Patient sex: F
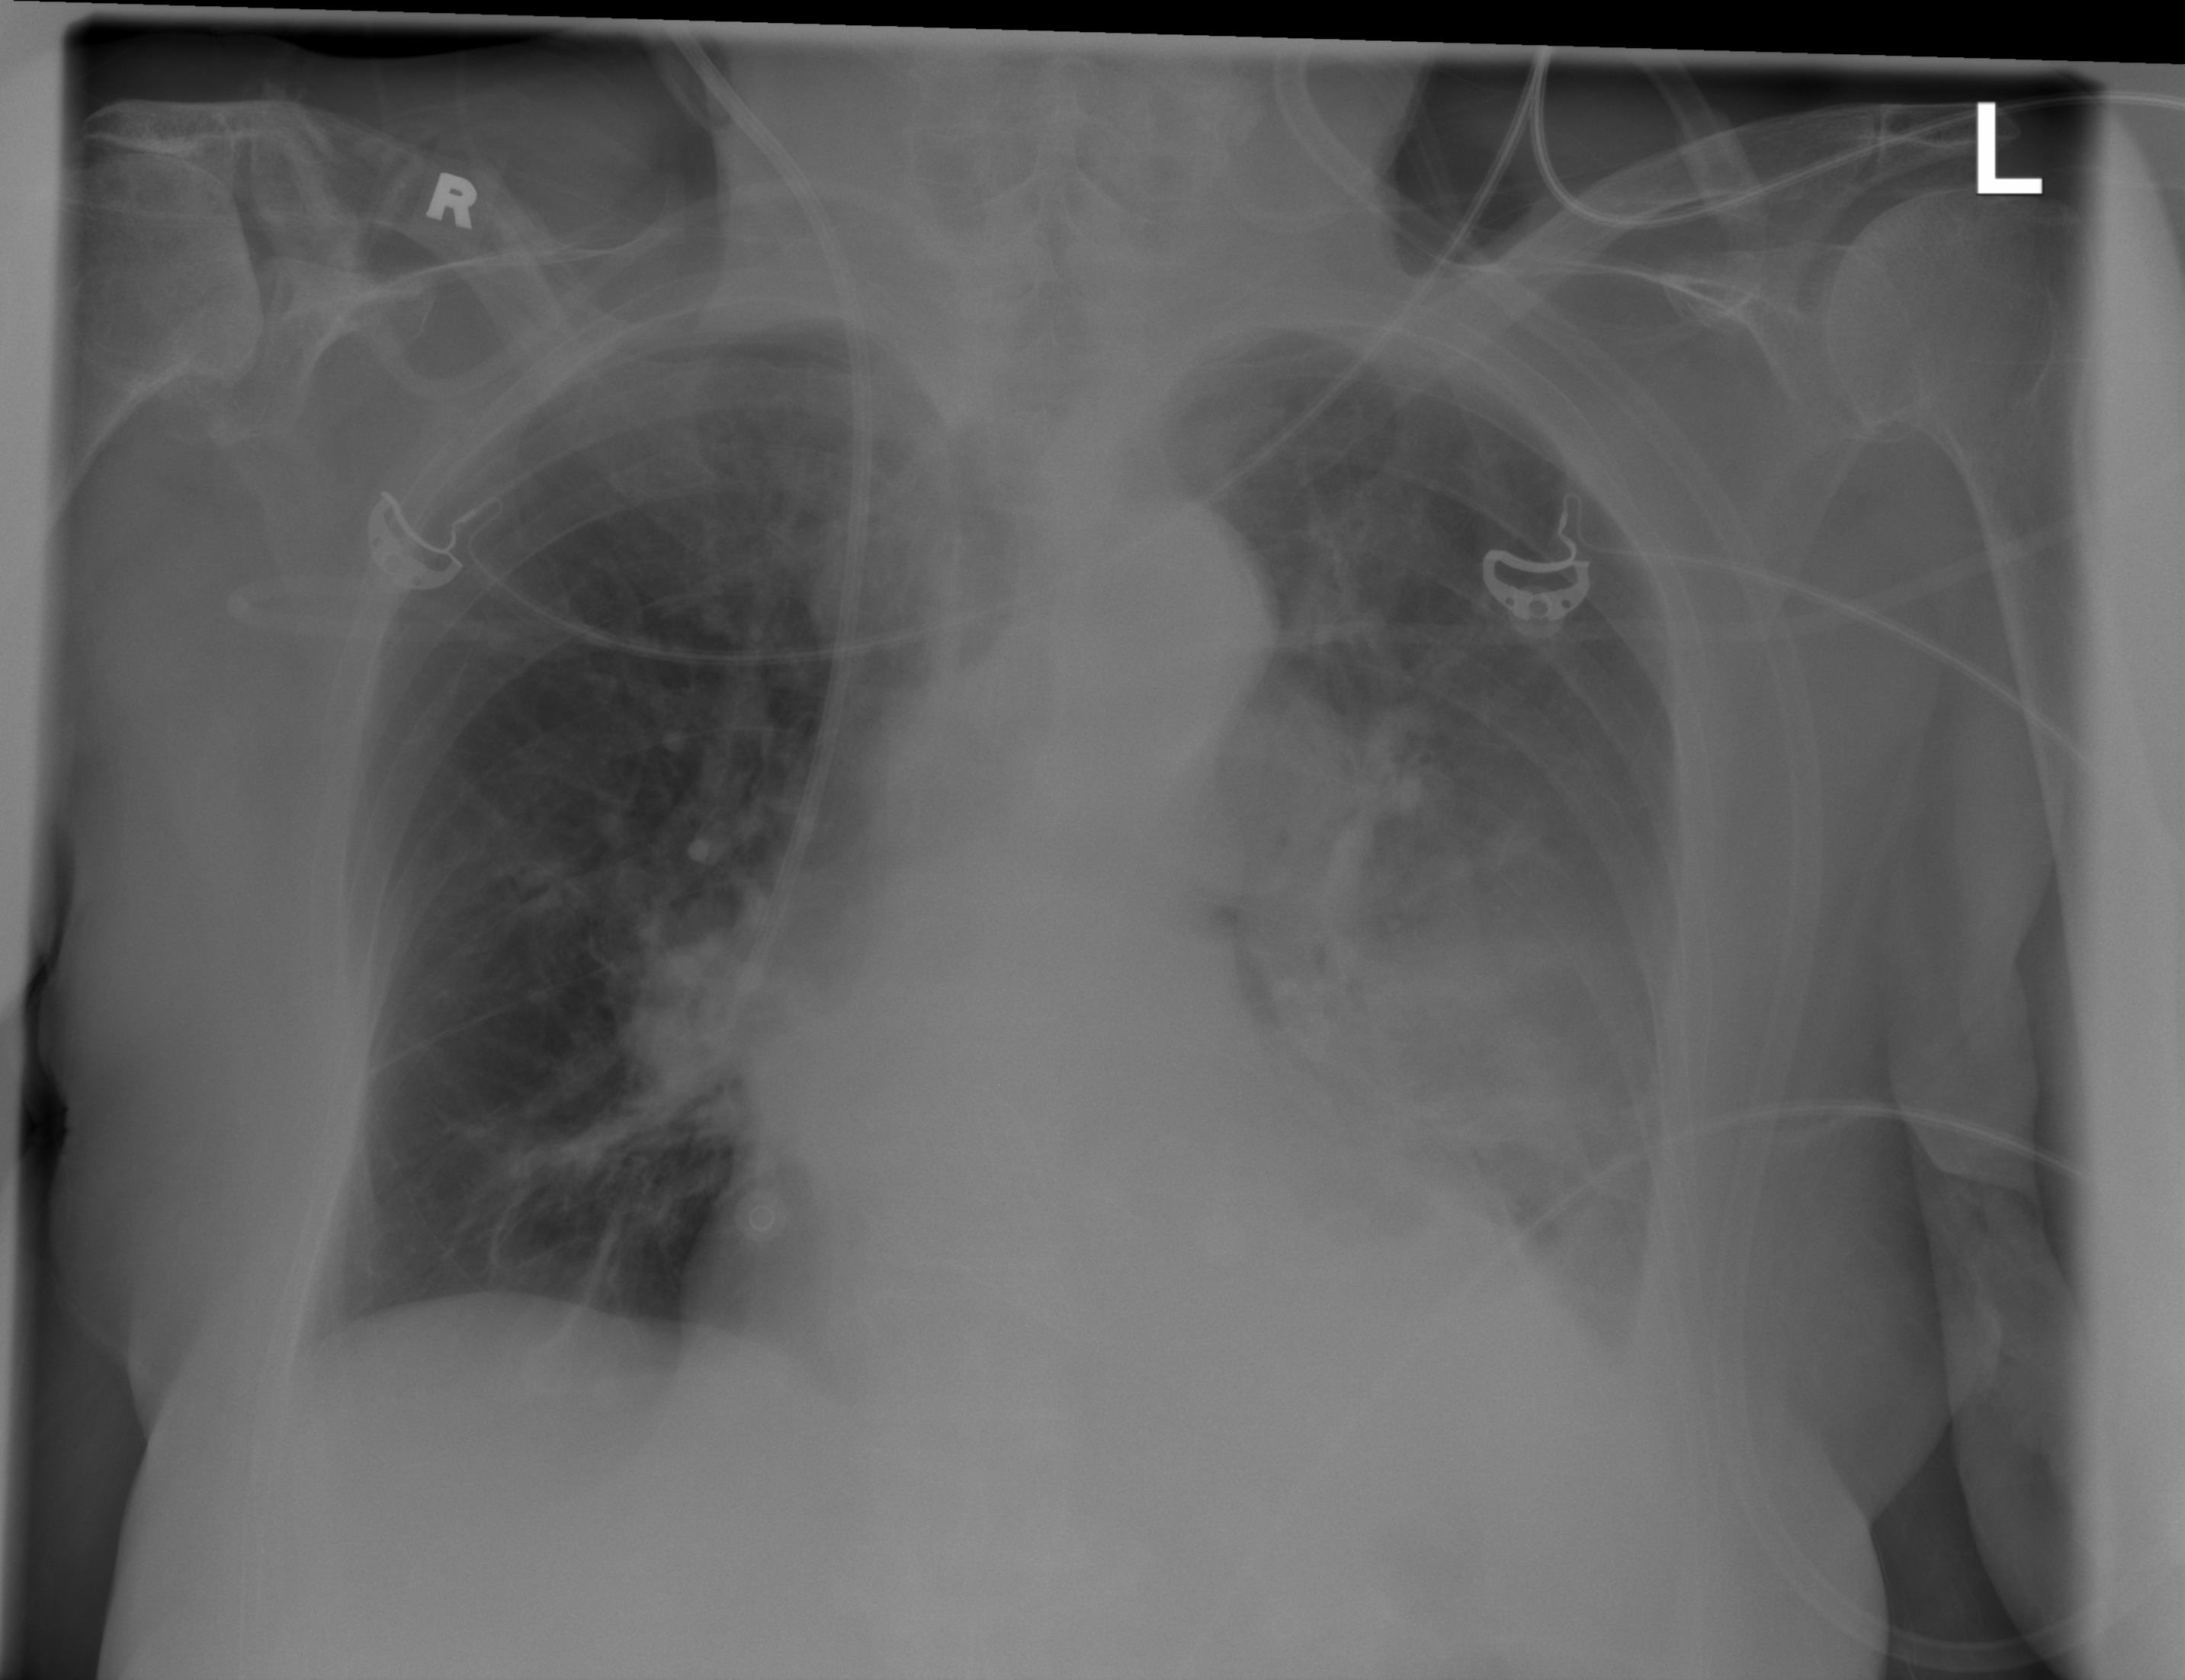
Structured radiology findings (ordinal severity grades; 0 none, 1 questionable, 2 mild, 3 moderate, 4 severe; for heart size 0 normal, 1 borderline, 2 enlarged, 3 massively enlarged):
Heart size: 2
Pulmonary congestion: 0
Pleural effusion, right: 0
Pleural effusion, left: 2
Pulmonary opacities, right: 0
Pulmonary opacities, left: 3
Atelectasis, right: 0
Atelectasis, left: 2